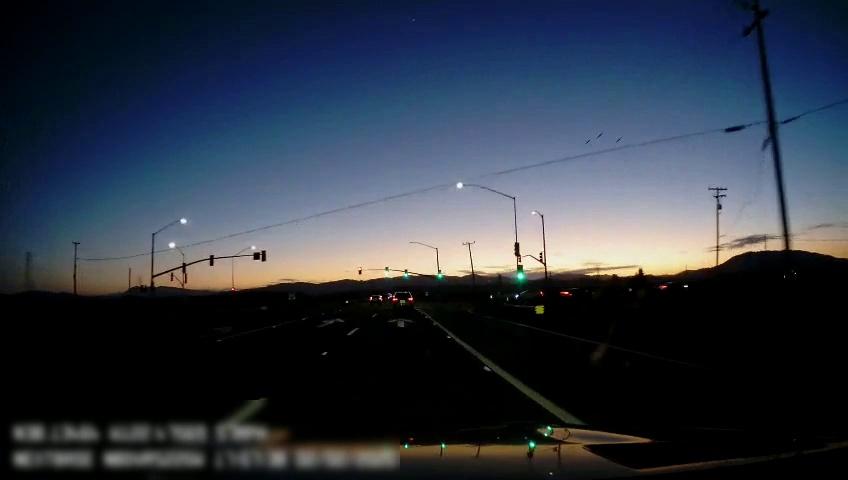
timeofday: Dusk/Dawn/Twilight
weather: Sunny
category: Drivable Space
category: Vehicles | SUV
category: Vehicles | SUV
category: Vehicles | Car
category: Vehicles | Car
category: Vehicles | Car
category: Vehicles | Car
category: Lanes | Alternate Lane
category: Lanes | Current Lane
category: Lanes | Current Lane
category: Lanes | Current Lane
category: Traffic | Lights
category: Traffic | Lights
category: Traffic | Lights
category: Traffic | Lights
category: Traffic | Lights
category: Traffic | Lights
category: Traffic | Lights
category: Traffic | Lights